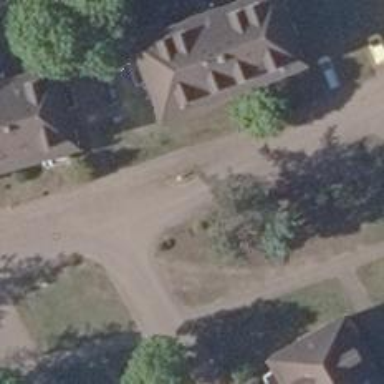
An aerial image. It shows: Traffic calming feature called choker.